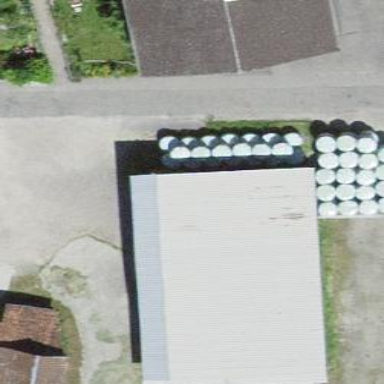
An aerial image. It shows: Shed building.